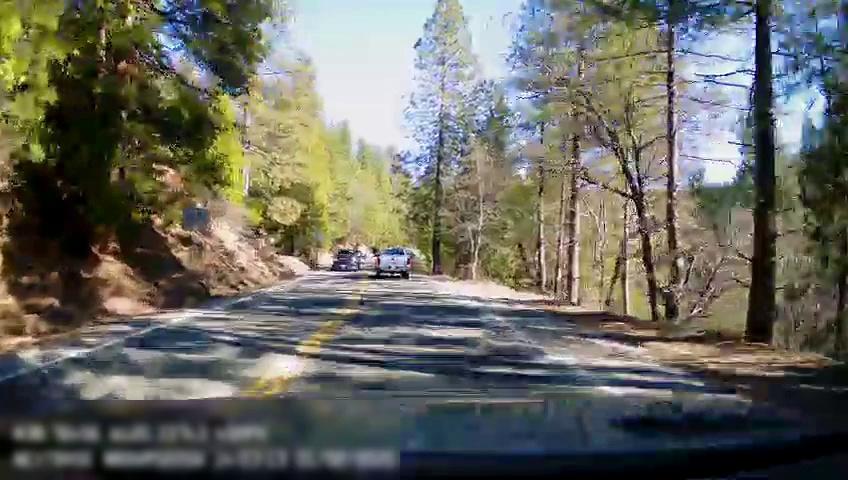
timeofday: Day
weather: Sunny
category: Drivable Space
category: Vehicles | SUV
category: Vehicles | Truck
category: Lanes | Opposite Lane
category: Lanes | Opposite Lane
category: Lanes | Current Lane
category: Lanes | Current Lane